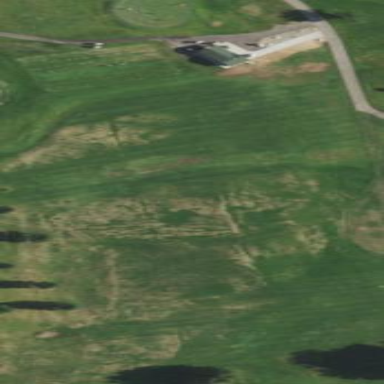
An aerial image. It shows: Grassy area used as golf driving range.